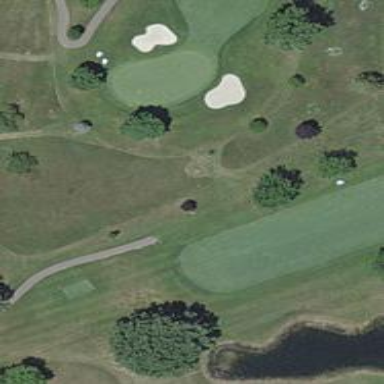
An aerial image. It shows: Rough grass surface in golf course setting.